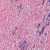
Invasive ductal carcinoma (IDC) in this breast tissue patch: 1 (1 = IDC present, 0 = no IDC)